Interaction volume radius: 10 \u00c5
Interaction volume height: 15 \u00c5
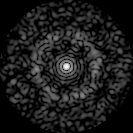
Disorder parameter: 0.8231